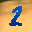
Label: 2